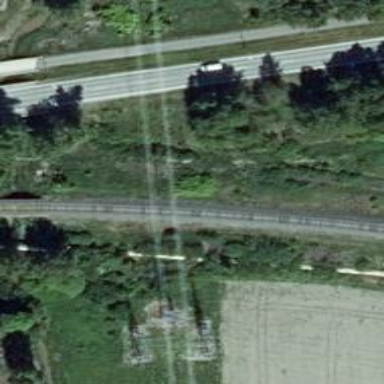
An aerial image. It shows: Railway track of class B1.